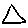
Label: triangle